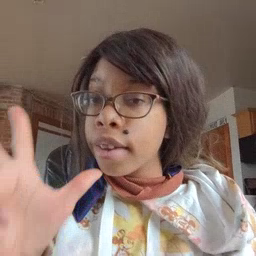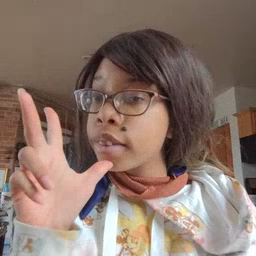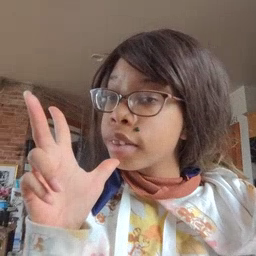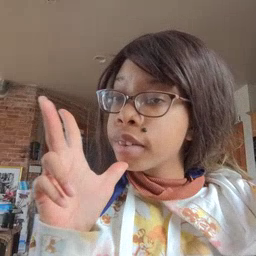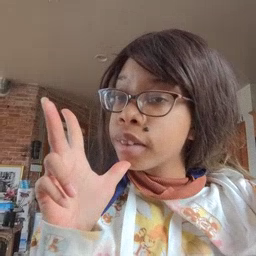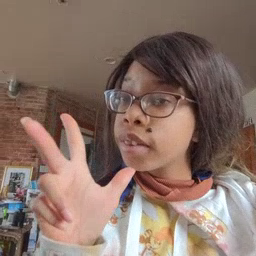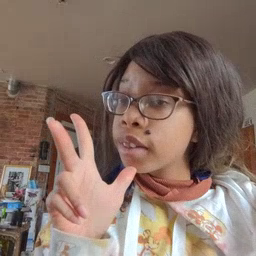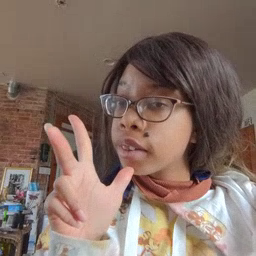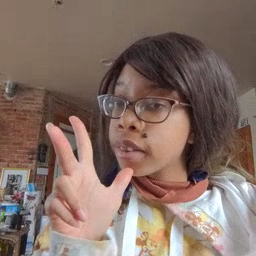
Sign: hen